Question: I have only one breakpoint in code.
After I run my app in debug mode, debug navigates me to my breakpoint, and then I clicked "step out".
Expected result: application should continue to run.
What I have: its navigate me to strange place

If I have 2 breakpoints in my app, after first breakpoint it should navigate me to second. But still it navigates me to this strange place
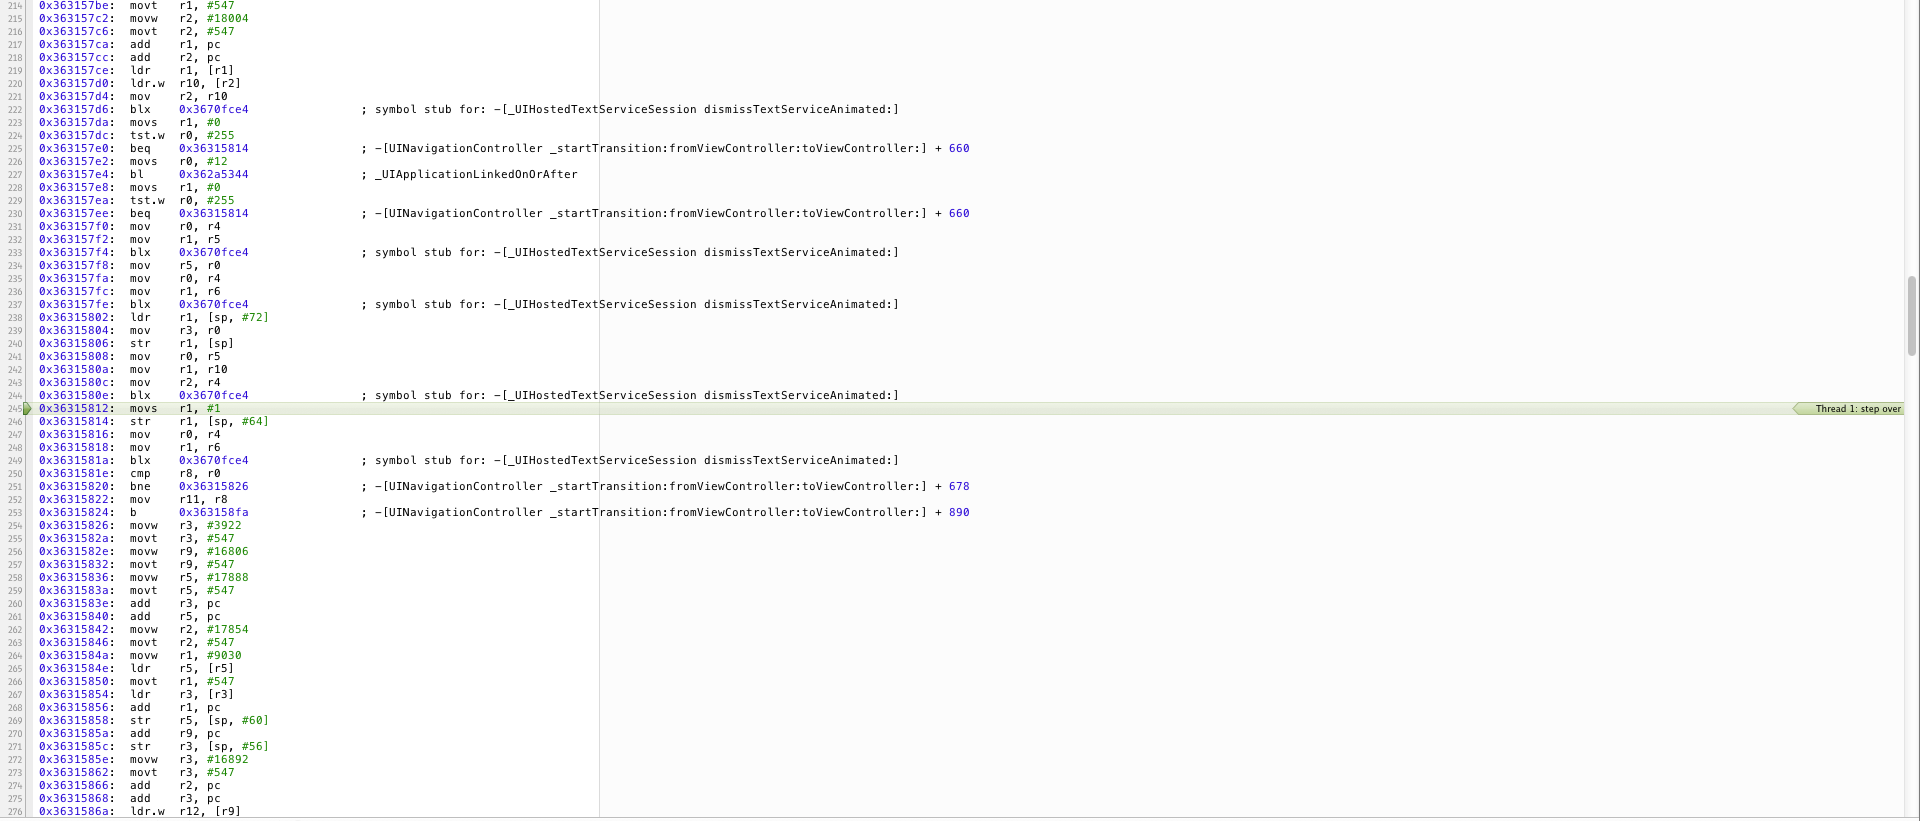
Answer: If your method was called by code that you don't have the source for, this will happen - Apple performs the "step out" and you end up inside one of Apple's libraries.
You can keep hitting "step out" until you end up back in one of your own libraries - or, if your code is encased in Apple code (e.g. it's being called from UIKit), there may be no encapsulating code that belongs to you.
Read the stack on the LHS to check.
NB: the stack on LHS now , Apple added a "feature" where it gives a "pretty" stack with lots missing. This is often helpful, but if you don't notice it happening, it can be very confusing. You need to grab the slider at bottom of LHS of screen and drag all the way to one side to see the "true" stack.